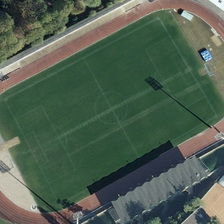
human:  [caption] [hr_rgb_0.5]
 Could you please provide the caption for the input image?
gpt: some green trees and several buildings are near a playground .

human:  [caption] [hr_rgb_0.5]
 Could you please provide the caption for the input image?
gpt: some green trees and several buildings are near a playground .

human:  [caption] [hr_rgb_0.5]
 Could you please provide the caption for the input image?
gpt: some green trees and several buildings are near a playground .

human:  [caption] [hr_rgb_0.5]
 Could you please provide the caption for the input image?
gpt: some green trees and several buildings are near a playground .

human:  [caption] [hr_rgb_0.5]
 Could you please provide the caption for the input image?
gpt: some green trees and several buildings are near a playground .